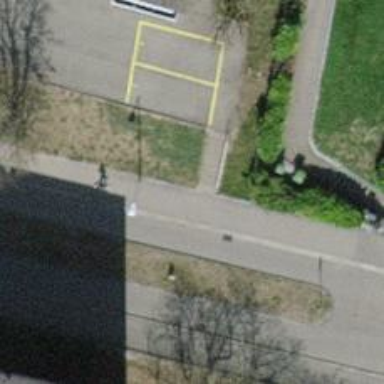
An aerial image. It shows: Set of steps on the road.